Chest X-ray:
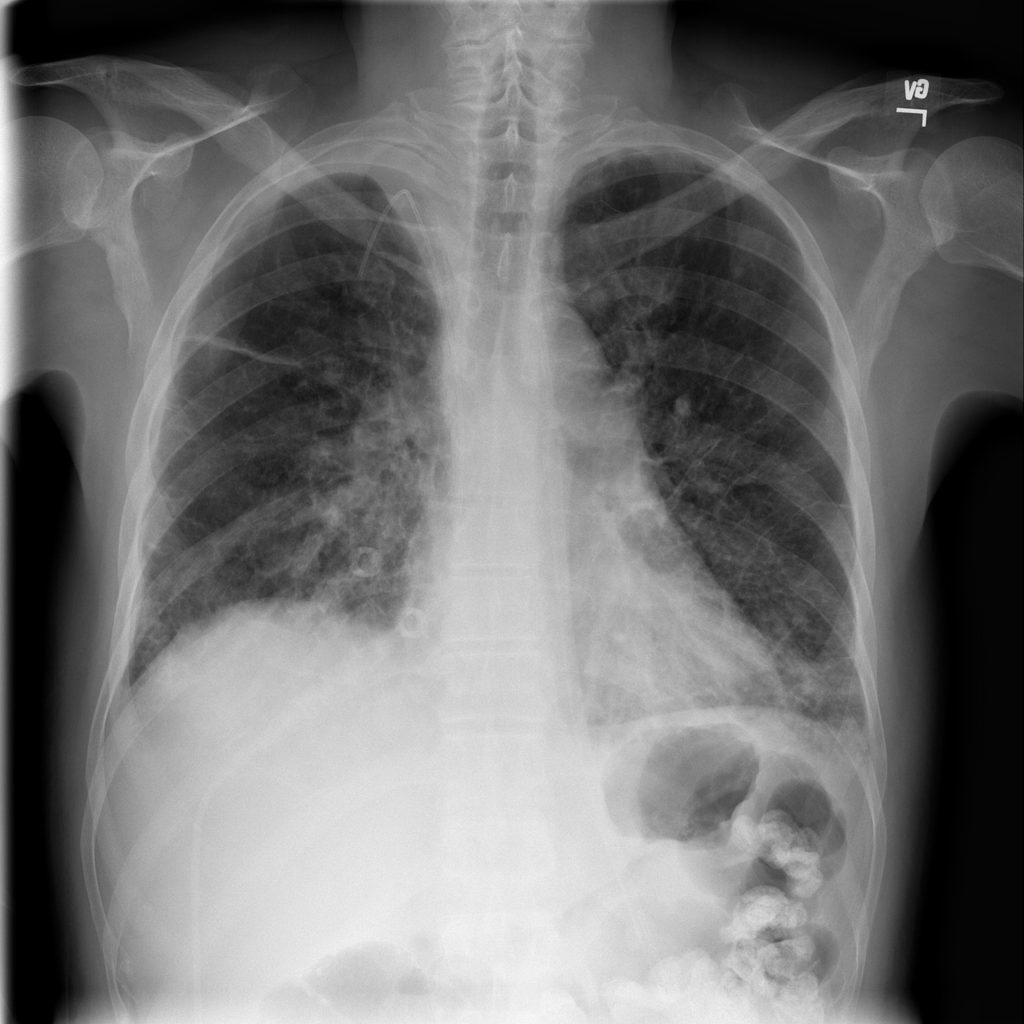
Findings: Consolidation, Diffuse Nodule, Fibrosis, Pleural Thickening, Effusion
No abnormal finding: no